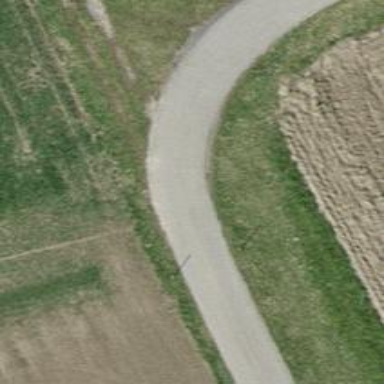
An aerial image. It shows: Asphalt track with grade1 surface.